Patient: sex M, age 58
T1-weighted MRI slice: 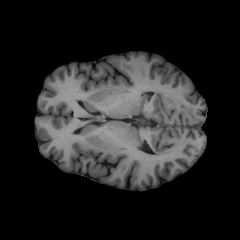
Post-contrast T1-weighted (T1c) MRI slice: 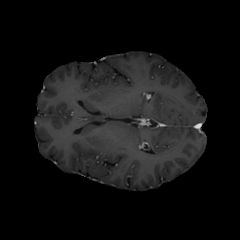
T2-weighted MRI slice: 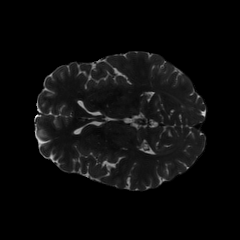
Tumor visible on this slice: no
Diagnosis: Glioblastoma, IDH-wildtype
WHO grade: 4